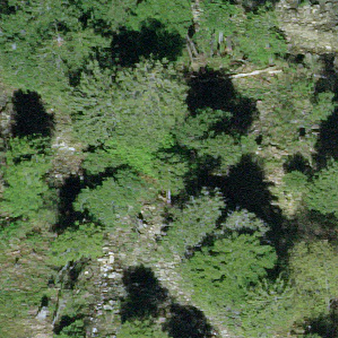
Label: other